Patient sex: M
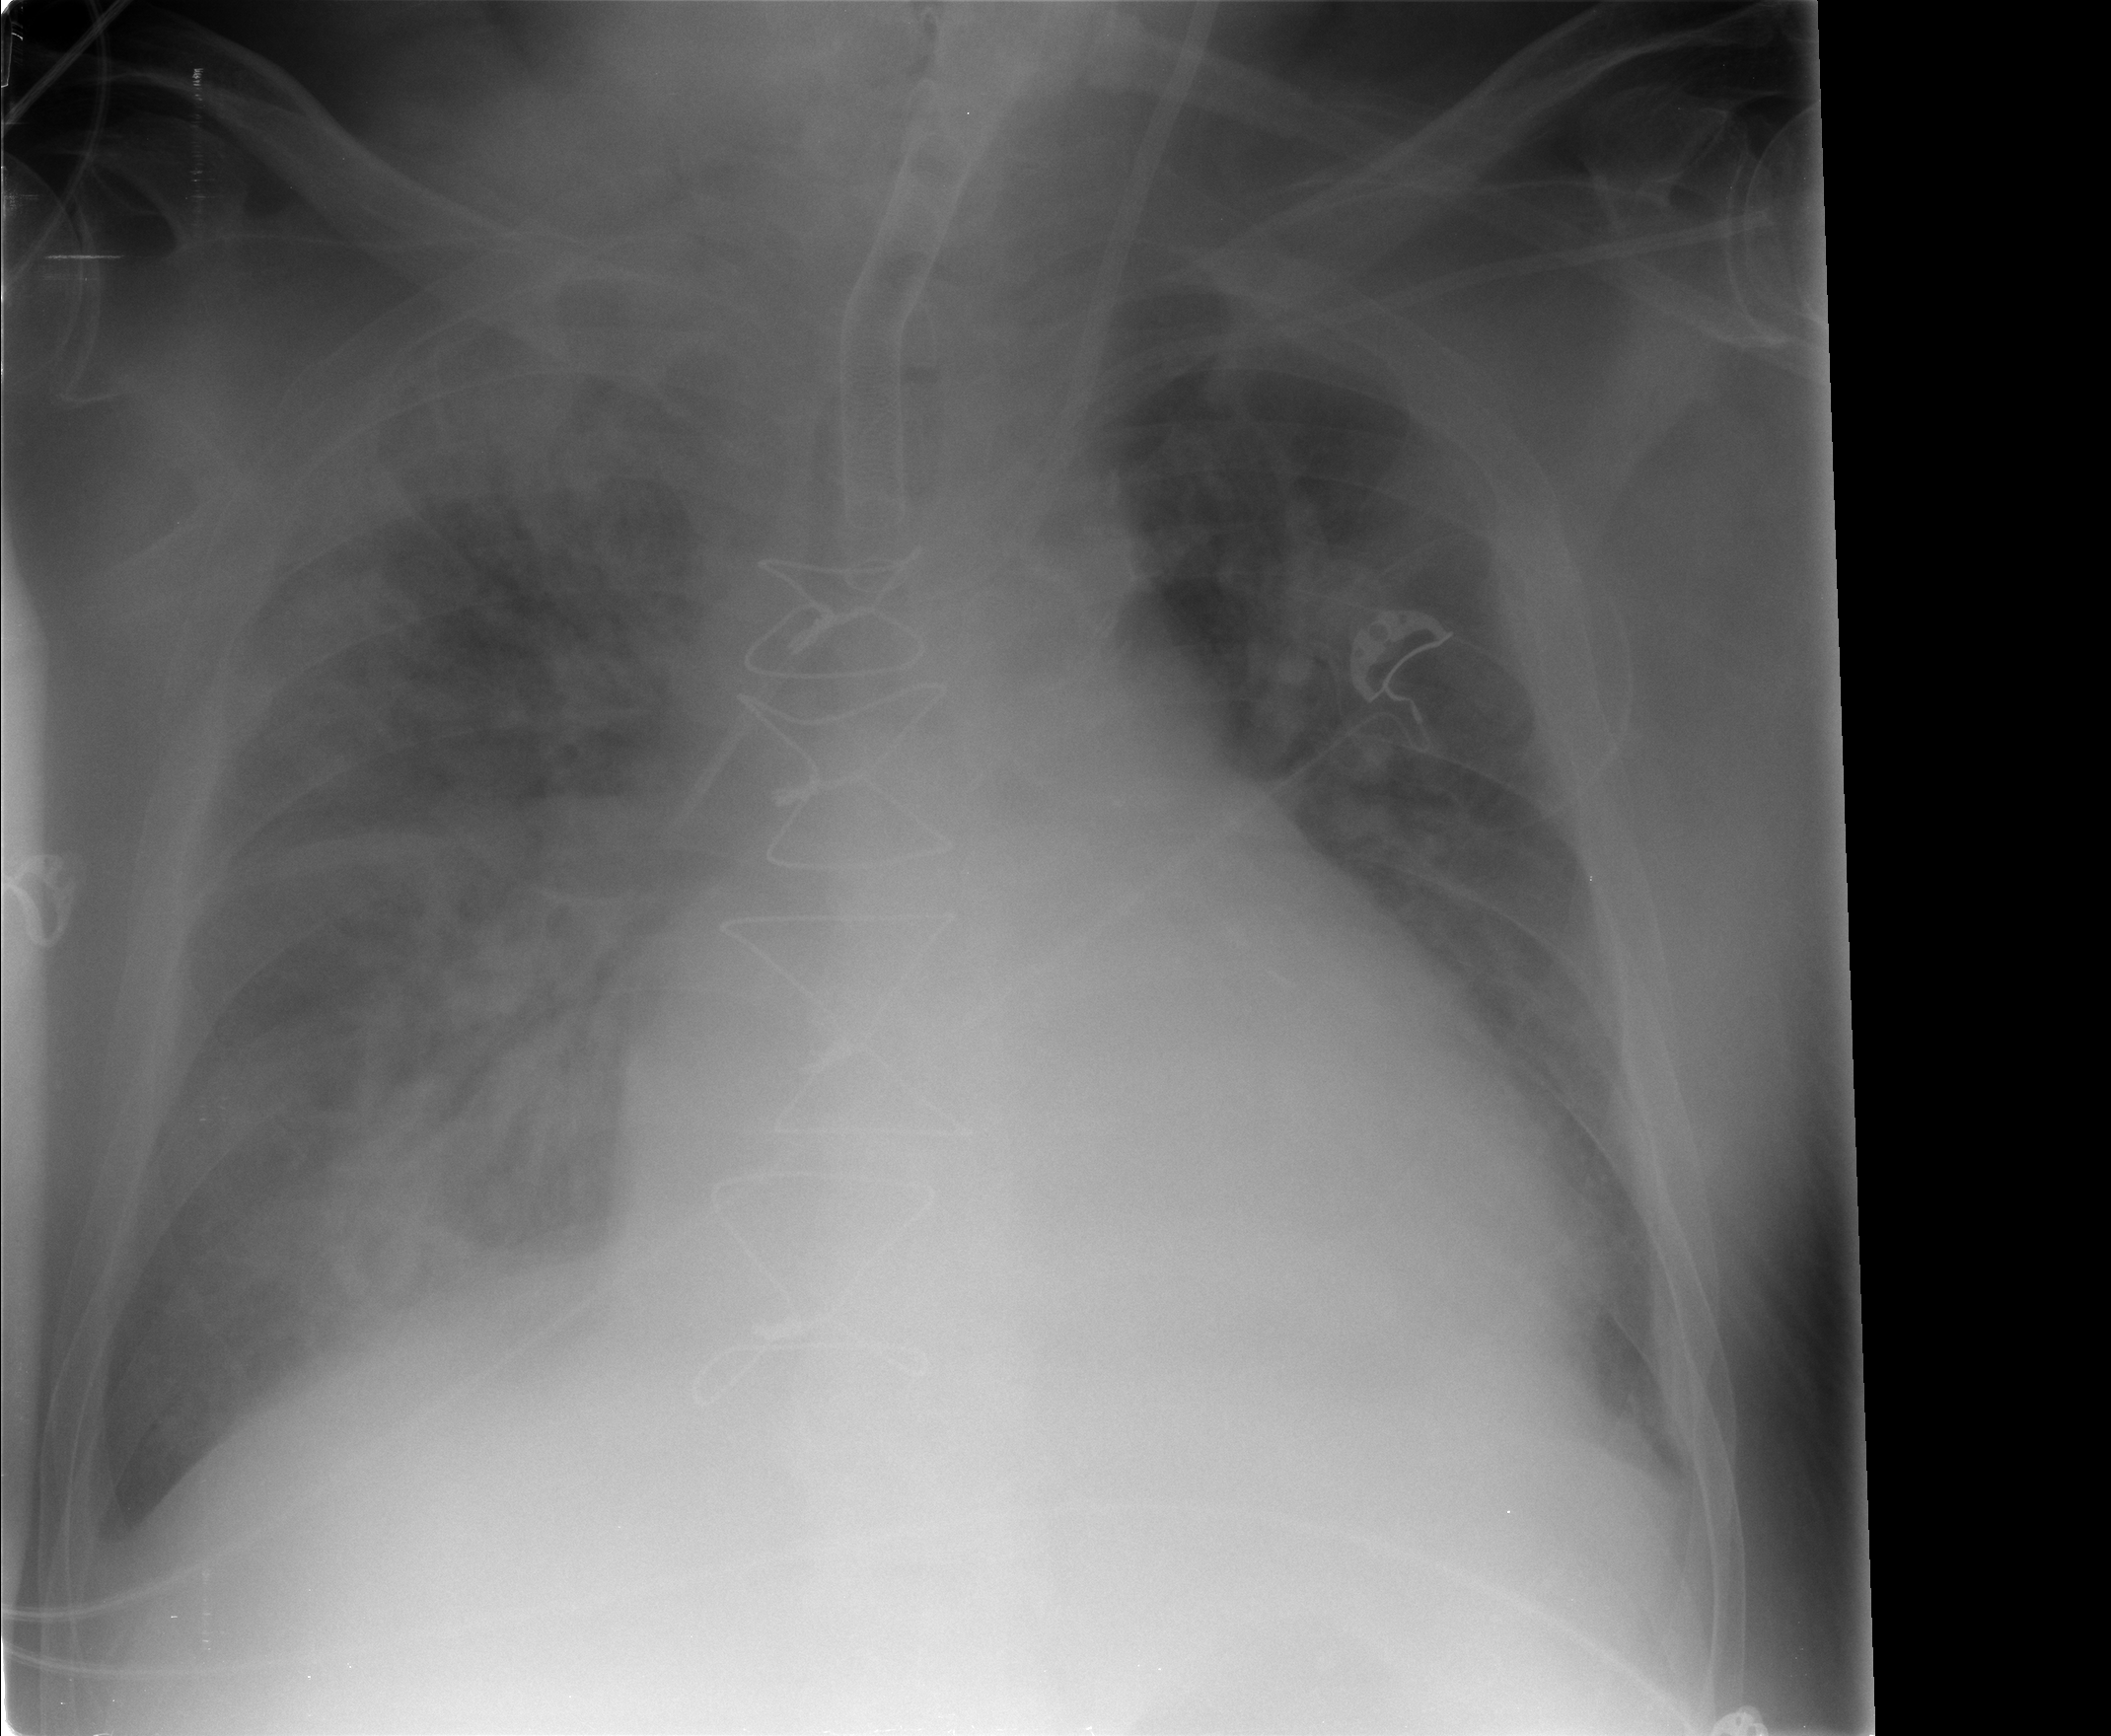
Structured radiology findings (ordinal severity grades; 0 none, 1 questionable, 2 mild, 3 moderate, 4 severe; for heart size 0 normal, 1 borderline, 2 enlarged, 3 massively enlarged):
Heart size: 3
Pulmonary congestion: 3
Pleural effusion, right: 1
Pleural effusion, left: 1
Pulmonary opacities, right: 4
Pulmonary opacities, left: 3
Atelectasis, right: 3
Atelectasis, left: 2